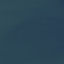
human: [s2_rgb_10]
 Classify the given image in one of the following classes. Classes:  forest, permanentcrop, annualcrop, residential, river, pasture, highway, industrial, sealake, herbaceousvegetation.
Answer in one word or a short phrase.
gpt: SeaLake